Question: This is my table :

What I'm trying to do, is to take the last disponibility of a user, by caserne. Example, I should have this result :
'''
id id_user id_caserne id_dispo created_at
31 21 12 1 2019-10-24 01:21:46
33 21 13 1 2019-10-23 20:17:21
'''
I've tried this sql, but it does not seems to work all the times :
'''
SELECT * FROM
( SELECT id, id_dispo, id_user, id_caserne, MAX(created_at)
FROM disponibilites GROUP BY id_user, id_caserne, id_dispo
ORDER BY created_at desc ) AS sub
GROUP BY id_user, id_caserne
'''
What am I doing wrong ?
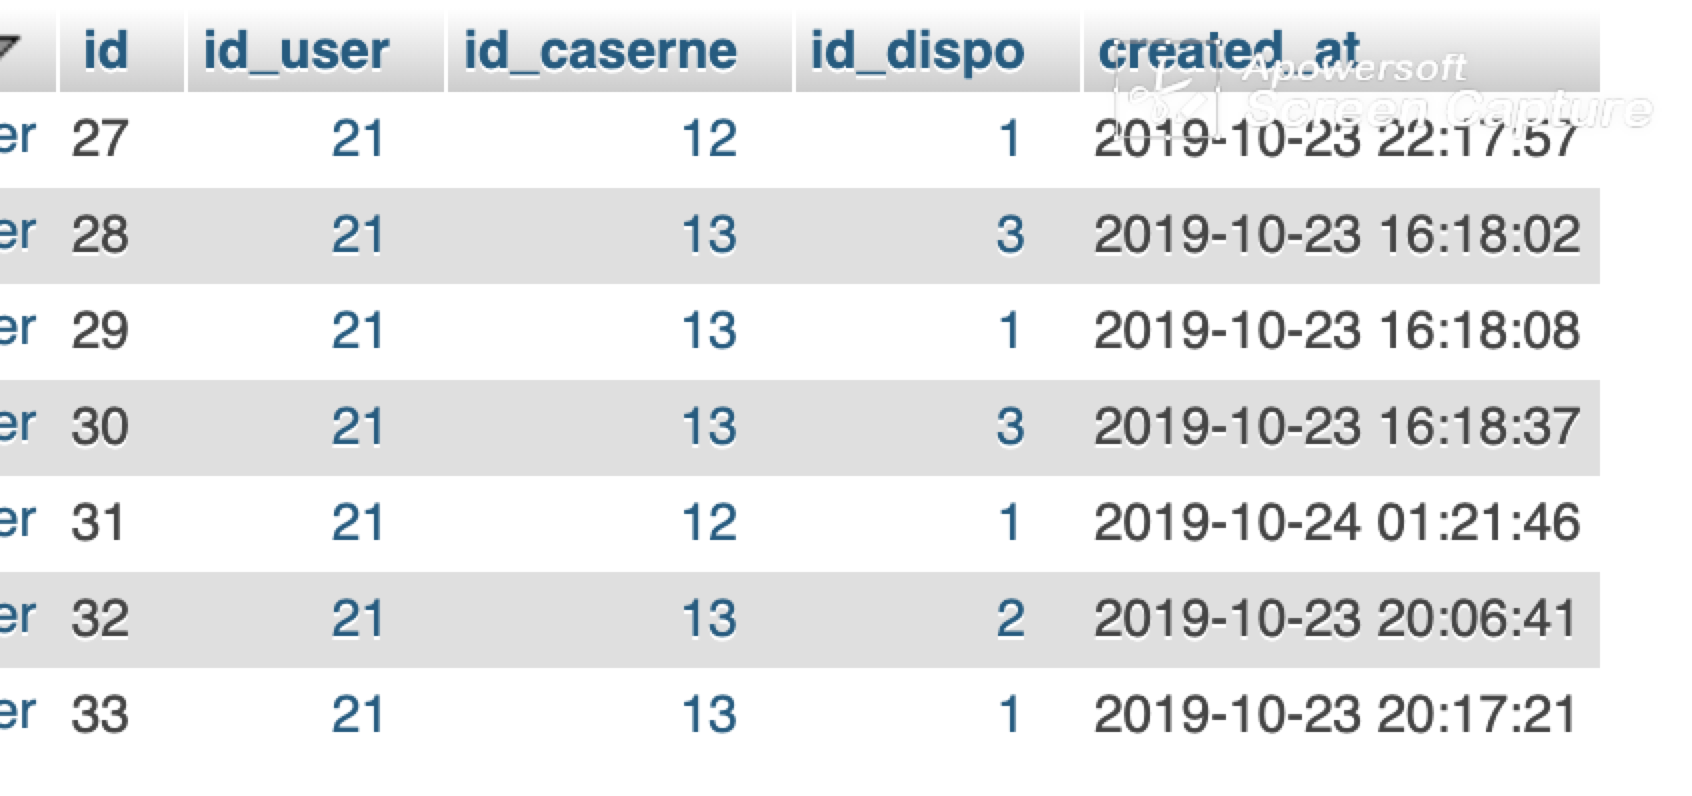
Answer: I would simply use filtering in the 'where' clause using a correlated subquery:
'''
select d.*
from disponibilites d
where d.created_at = (select max(d2.created_at)
from disponibilites d2
where d2.id_user = d.id_user
);
'''
EDIT:
Based on your comments:
'''
select d.*
from disponibilites d
where d.created_at = (select max(d2.created_at)
from disponibilites d2
where d2.id_user = d.id_user and
d2.id_caserne = d.id_caserne
where date(d2.created_at) = date(d.created_at)
);
'''